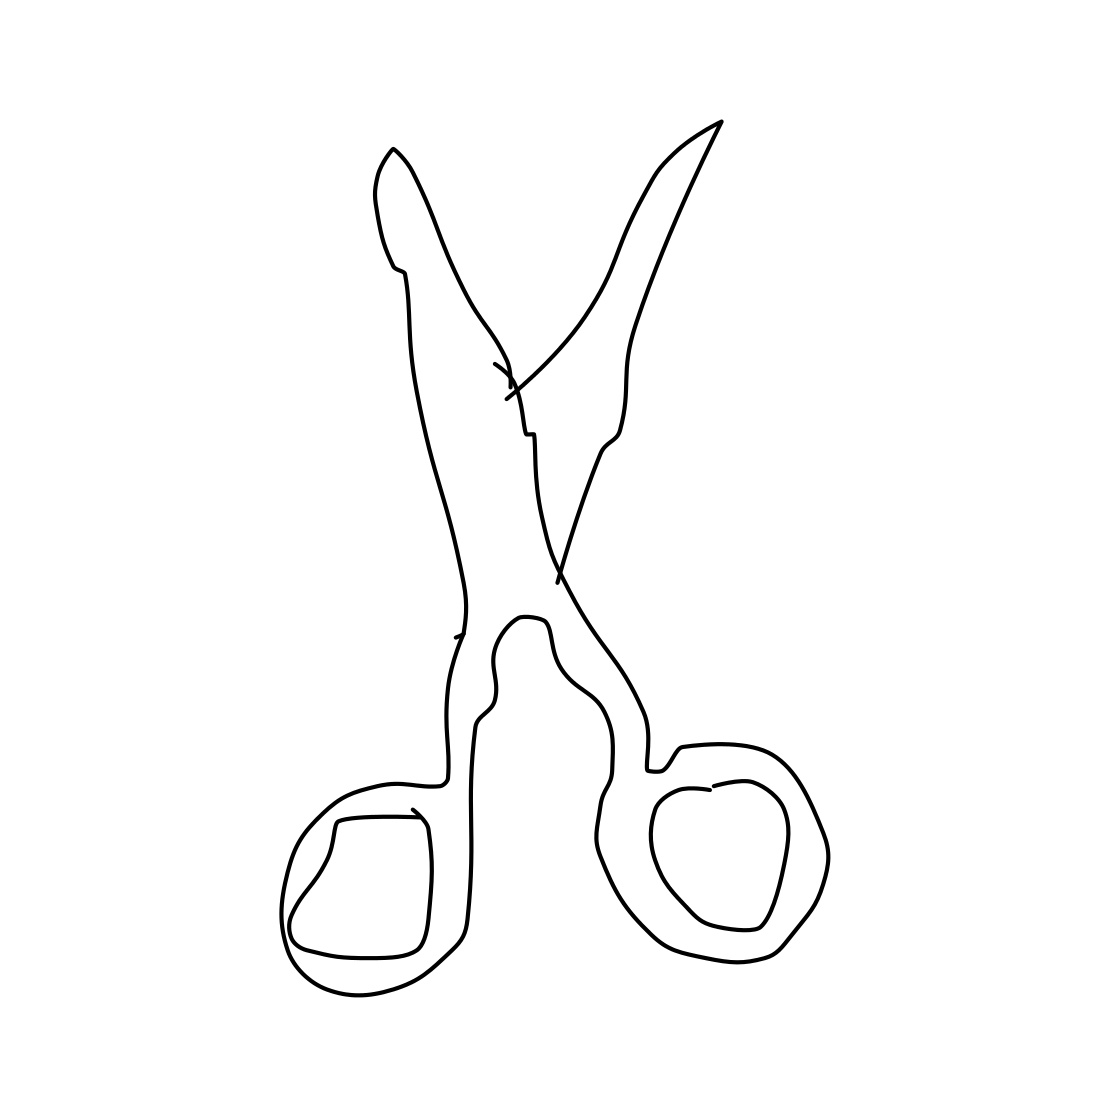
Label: scissors